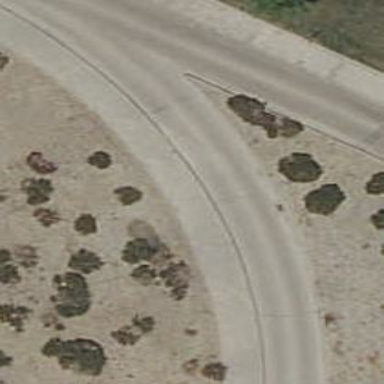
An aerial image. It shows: Service road that forms roundabout at the junction.